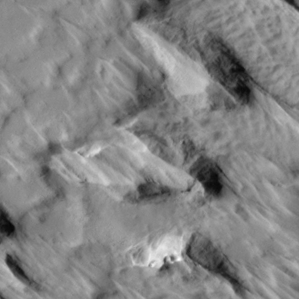
Label: non_frost